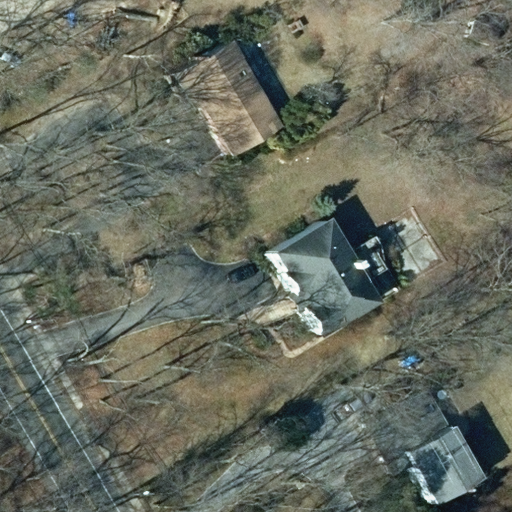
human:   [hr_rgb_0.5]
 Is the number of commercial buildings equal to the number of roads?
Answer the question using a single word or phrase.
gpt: no

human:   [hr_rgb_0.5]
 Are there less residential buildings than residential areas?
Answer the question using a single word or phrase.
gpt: no

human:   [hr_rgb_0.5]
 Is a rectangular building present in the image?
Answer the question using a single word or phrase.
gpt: yes

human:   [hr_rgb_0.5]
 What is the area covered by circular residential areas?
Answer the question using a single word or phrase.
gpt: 0m2

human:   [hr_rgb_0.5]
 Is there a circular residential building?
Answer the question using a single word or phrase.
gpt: no

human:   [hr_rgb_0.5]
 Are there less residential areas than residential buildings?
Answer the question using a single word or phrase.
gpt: yes

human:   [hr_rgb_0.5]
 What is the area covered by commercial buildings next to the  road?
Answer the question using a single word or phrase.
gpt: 0m2

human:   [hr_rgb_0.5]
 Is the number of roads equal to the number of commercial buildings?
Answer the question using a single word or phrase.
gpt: no

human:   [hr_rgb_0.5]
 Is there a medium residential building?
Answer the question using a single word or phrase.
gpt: yes

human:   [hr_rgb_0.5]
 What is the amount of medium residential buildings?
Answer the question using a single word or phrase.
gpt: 3

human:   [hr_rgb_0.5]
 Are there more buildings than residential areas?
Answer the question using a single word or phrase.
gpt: yes

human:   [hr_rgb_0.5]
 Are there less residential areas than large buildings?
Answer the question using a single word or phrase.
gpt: no

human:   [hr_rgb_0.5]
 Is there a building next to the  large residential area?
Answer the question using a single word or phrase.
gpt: yes

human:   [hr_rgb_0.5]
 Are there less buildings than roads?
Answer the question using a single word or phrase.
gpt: no

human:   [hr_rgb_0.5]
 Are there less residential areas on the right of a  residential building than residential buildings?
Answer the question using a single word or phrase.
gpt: yes

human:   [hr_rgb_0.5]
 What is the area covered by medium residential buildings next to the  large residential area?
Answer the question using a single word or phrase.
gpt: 896m2

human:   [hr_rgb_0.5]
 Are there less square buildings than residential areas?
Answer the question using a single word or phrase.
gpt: yes

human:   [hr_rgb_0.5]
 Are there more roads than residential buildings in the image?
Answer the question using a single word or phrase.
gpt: no

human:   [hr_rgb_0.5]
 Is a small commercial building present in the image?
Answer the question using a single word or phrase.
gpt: no

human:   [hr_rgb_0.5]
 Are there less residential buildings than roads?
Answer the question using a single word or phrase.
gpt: no

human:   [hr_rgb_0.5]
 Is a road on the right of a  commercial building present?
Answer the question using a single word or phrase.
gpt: no

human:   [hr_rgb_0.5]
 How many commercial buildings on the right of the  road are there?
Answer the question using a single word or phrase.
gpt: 0

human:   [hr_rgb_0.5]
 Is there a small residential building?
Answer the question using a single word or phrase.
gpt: no

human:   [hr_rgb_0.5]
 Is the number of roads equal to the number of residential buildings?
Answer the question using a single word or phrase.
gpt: no

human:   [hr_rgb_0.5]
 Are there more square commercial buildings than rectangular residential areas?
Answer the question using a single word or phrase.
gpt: no

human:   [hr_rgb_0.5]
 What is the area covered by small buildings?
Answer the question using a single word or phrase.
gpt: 0m2

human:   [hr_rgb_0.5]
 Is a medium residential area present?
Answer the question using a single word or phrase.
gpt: no

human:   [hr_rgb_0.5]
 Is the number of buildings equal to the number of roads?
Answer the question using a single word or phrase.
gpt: no

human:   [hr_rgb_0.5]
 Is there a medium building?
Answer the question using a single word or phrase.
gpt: yes

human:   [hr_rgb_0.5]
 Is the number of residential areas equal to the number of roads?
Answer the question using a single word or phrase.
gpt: yes

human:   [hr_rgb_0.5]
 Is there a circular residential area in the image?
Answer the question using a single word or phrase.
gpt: no

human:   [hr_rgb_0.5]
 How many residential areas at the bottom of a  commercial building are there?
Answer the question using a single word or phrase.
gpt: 0

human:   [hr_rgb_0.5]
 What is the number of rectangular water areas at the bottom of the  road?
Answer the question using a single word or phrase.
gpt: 0

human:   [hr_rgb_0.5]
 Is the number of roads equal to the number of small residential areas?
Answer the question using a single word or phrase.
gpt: no

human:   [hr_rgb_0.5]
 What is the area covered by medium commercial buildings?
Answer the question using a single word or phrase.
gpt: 0m2

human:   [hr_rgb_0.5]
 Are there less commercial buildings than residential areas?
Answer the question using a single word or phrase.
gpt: yes